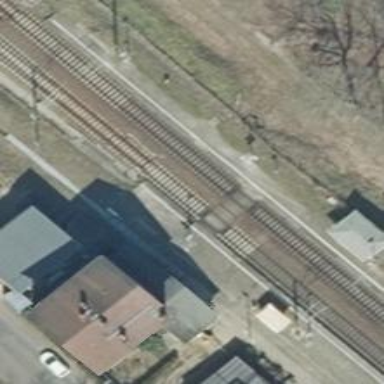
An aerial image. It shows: Railway crossing.